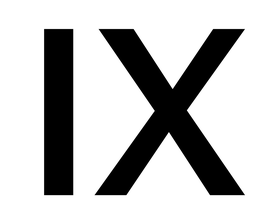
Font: InstrumentSans_SemiBold